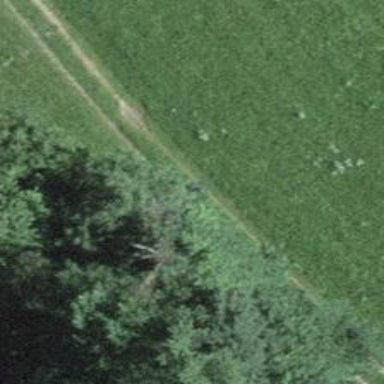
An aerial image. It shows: Track with grade 3 tracktype.